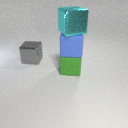
large gray metal cube behind large green rubber cube